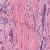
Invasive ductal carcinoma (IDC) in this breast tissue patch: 1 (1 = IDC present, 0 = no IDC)